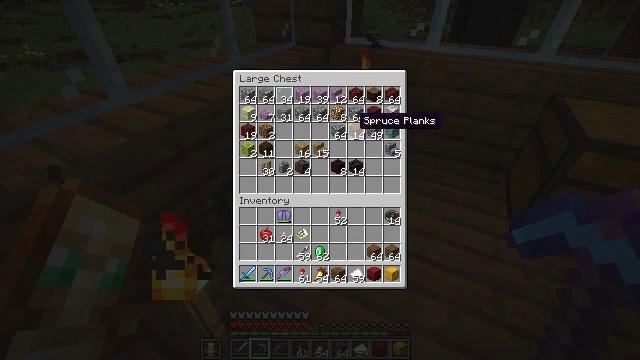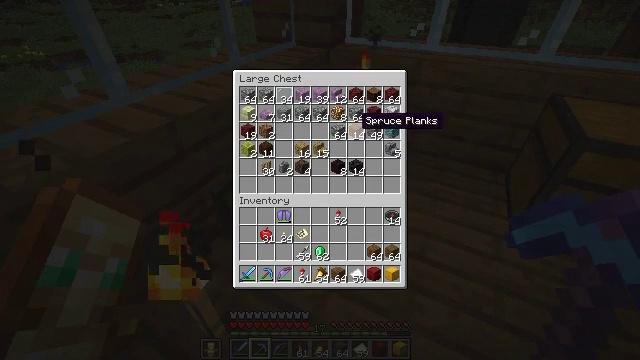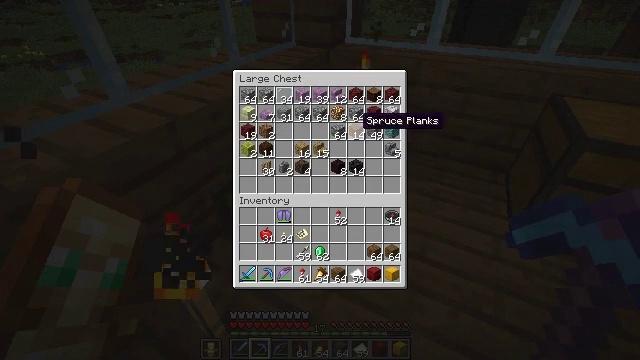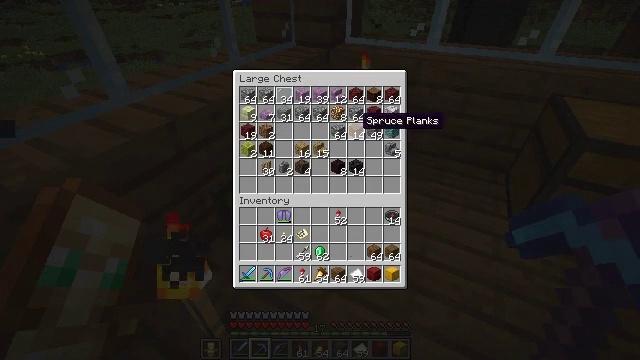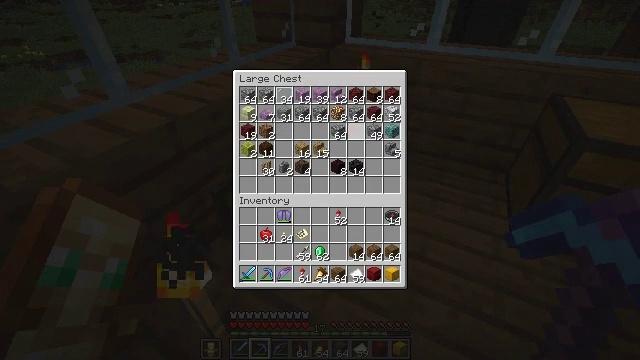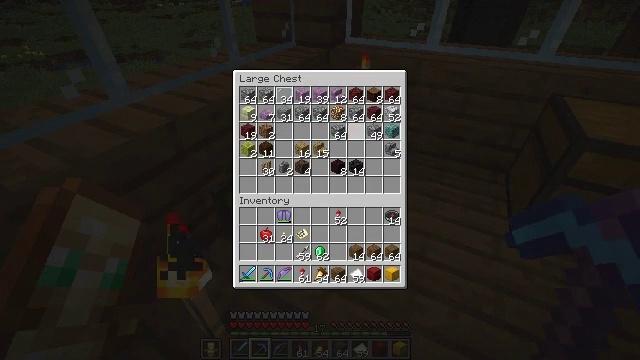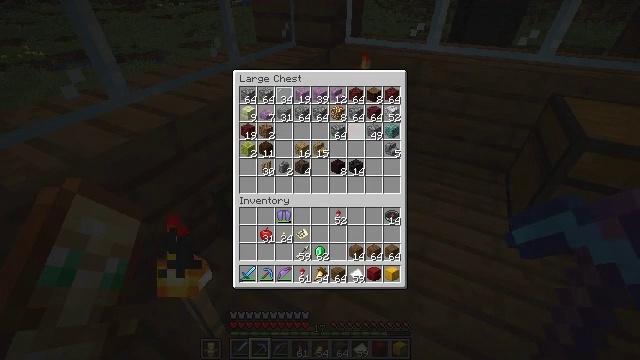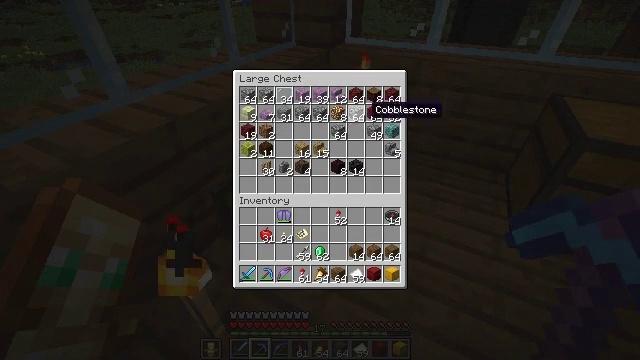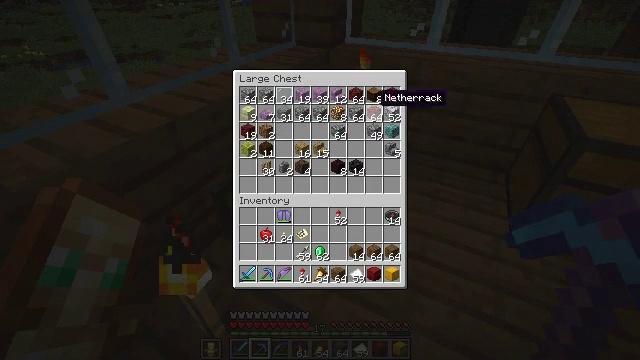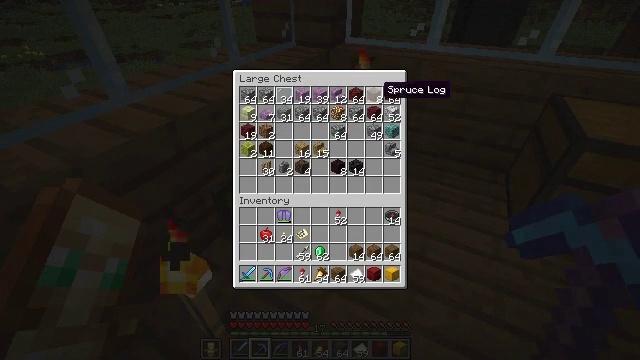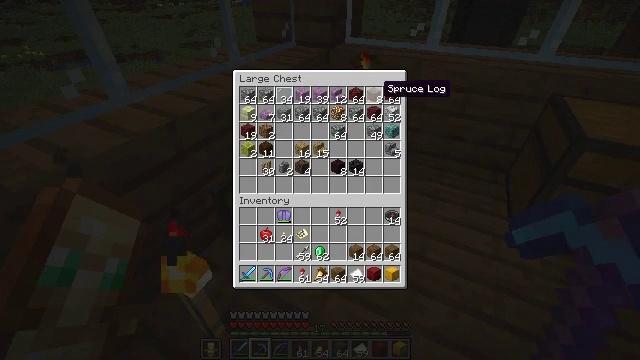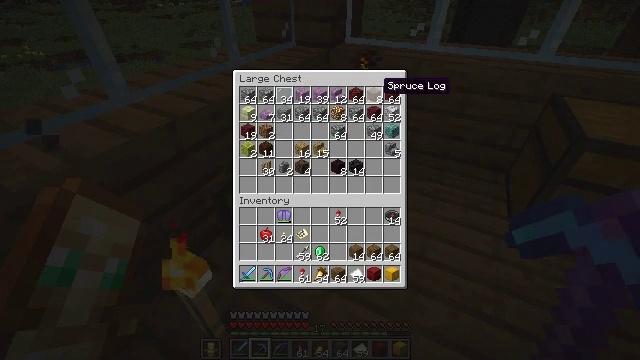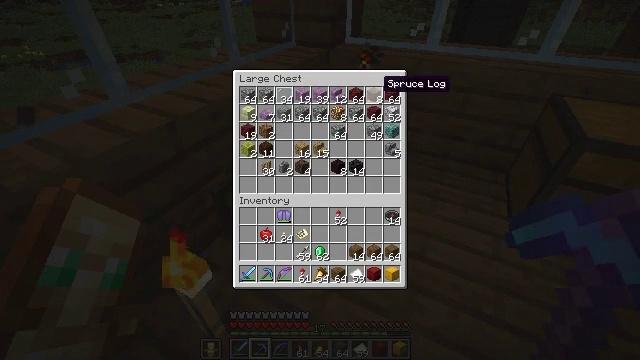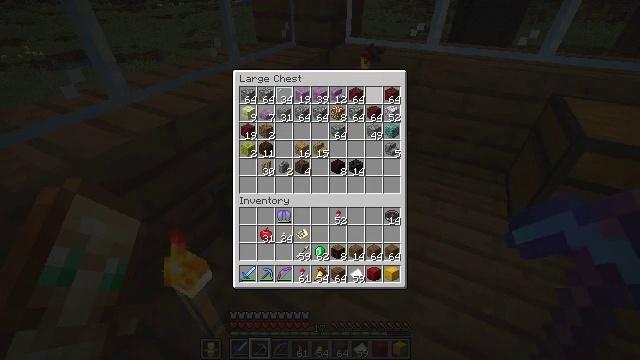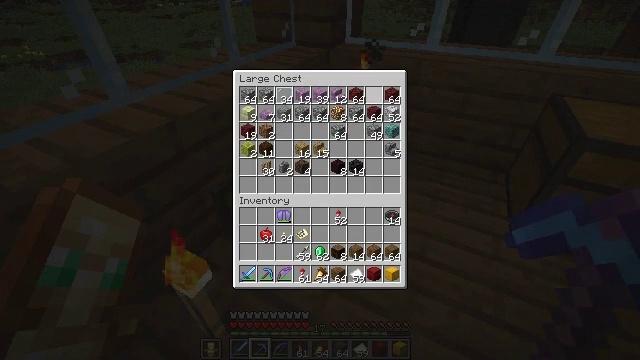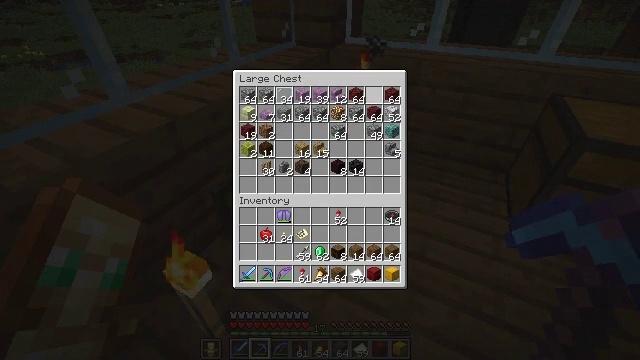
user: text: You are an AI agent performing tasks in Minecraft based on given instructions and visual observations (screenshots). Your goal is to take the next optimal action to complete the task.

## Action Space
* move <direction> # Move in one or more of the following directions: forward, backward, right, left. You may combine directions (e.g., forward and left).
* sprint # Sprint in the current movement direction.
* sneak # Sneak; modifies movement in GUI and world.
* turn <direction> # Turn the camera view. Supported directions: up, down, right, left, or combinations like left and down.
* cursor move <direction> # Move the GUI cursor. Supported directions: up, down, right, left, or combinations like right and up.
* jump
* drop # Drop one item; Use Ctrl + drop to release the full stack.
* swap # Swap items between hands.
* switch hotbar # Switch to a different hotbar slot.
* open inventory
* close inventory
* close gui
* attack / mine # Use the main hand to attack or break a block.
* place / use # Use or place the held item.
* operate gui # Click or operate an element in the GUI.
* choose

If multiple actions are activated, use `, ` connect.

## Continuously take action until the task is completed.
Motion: motion action
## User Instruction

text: Craft a cartography table.
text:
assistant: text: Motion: sneak
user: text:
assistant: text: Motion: sneak
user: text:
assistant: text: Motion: sneak
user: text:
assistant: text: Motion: sneak, operate gui
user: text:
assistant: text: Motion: sneak, operate gui
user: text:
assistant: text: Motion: sneak, operate gui
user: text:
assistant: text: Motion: sneak, cursor move right and up
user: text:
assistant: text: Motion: sneak, cursor move right and up
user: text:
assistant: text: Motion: sneak, cursor move up
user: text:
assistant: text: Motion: sneak
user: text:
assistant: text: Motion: sneak
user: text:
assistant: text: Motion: sneak
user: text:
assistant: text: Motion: sneak, operate gui
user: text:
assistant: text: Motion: sneak, operate gui
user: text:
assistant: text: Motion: sneak, operate gui
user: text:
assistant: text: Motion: sneak
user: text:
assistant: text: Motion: sneak
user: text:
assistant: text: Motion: sneak
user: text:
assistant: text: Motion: sneak, cursor move left and down
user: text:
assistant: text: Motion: sneak, cursor move left and down
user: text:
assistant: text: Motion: sneak, cursor move left and down
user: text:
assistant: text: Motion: sneak, cursor move left and down
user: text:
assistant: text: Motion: sneak
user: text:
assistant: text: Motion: sneak
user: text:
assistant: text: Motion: sneak, cursor move up
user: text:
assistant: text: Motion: sneak, cursor move up
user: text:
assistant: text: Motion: sneak
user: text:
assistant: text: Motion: sneak
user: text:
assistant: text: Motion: sneak
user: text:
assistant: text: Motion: sneak